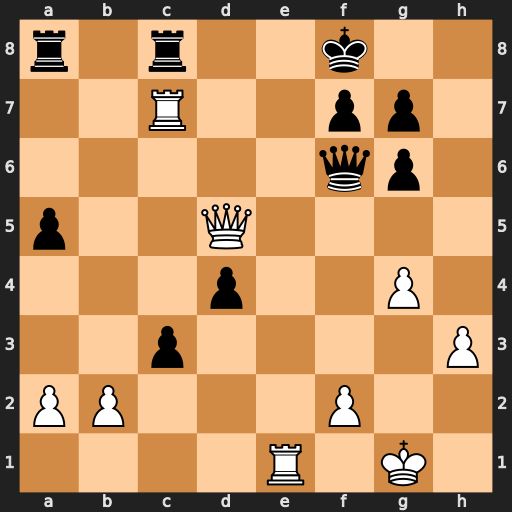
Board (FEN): r1r2k2/2R2pp1/5qp1/p2Q4/3p2P1/2p4P/PP3P2/4R1K1
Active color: w
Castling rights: -
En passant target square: -
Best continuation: Qc5+ Kg8 Rxc8+ Rxc8 Qxc8+